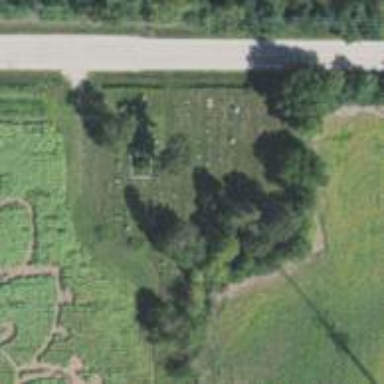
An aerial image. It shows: Cemetery.